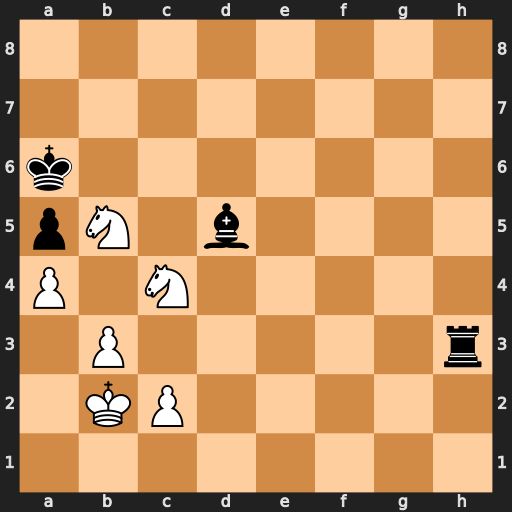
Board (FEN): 8/8/k7/pN1b4/P1N5/1P5r/1KP5/8
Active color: w
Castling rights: -
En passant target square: -
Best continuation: Nc7+ Kb7 Nxd5